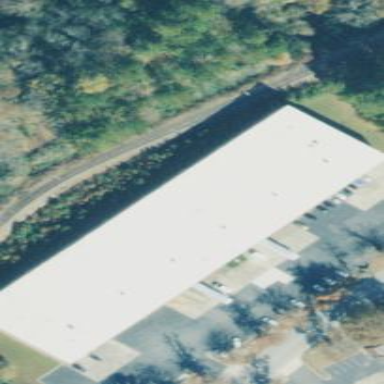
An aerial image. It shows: Warehouse building.